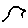
Label: bird